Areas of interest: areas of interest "Cultural Palace"
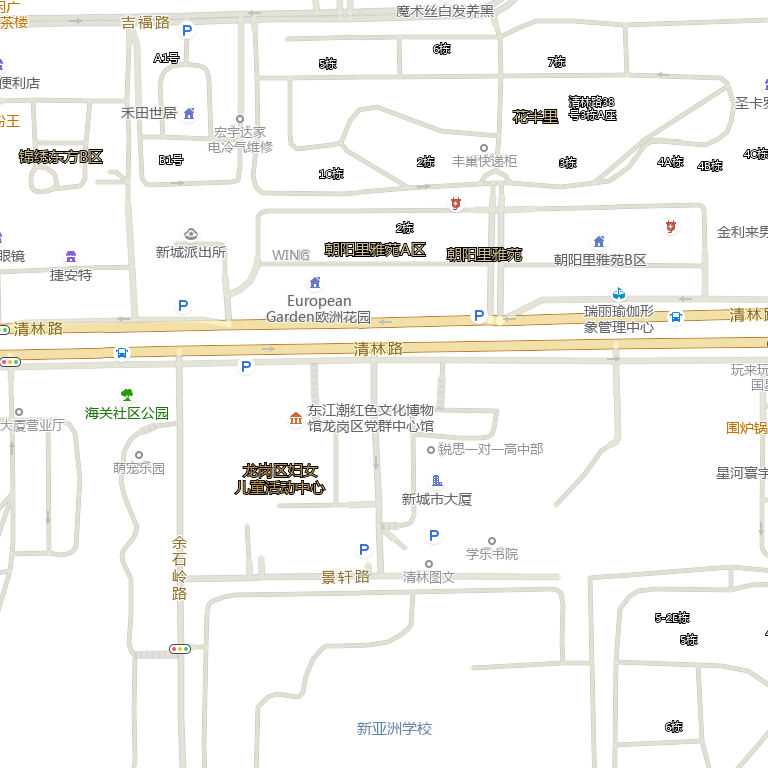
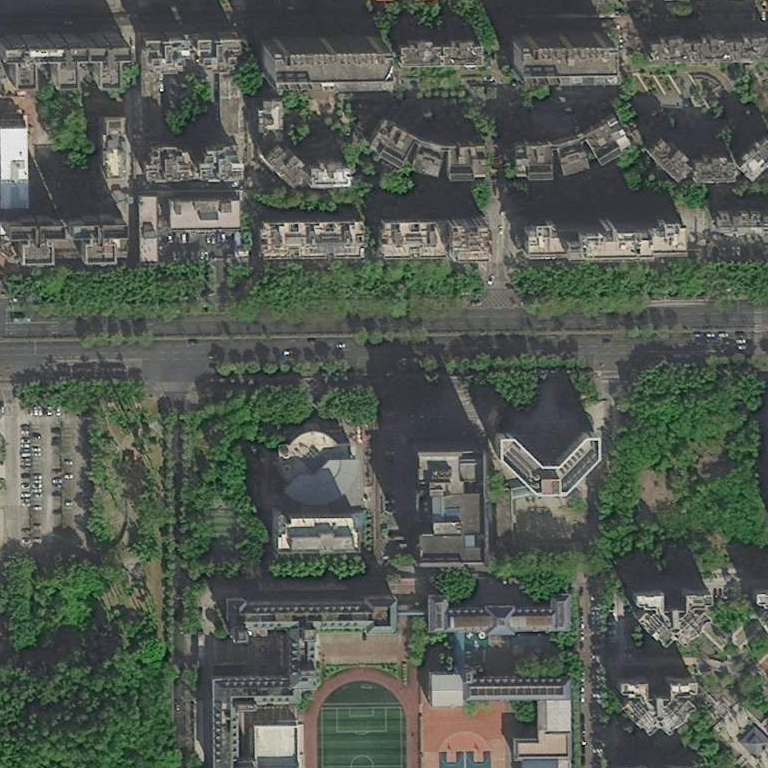